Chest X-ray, PA view. Patient: 34 years old, sex F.
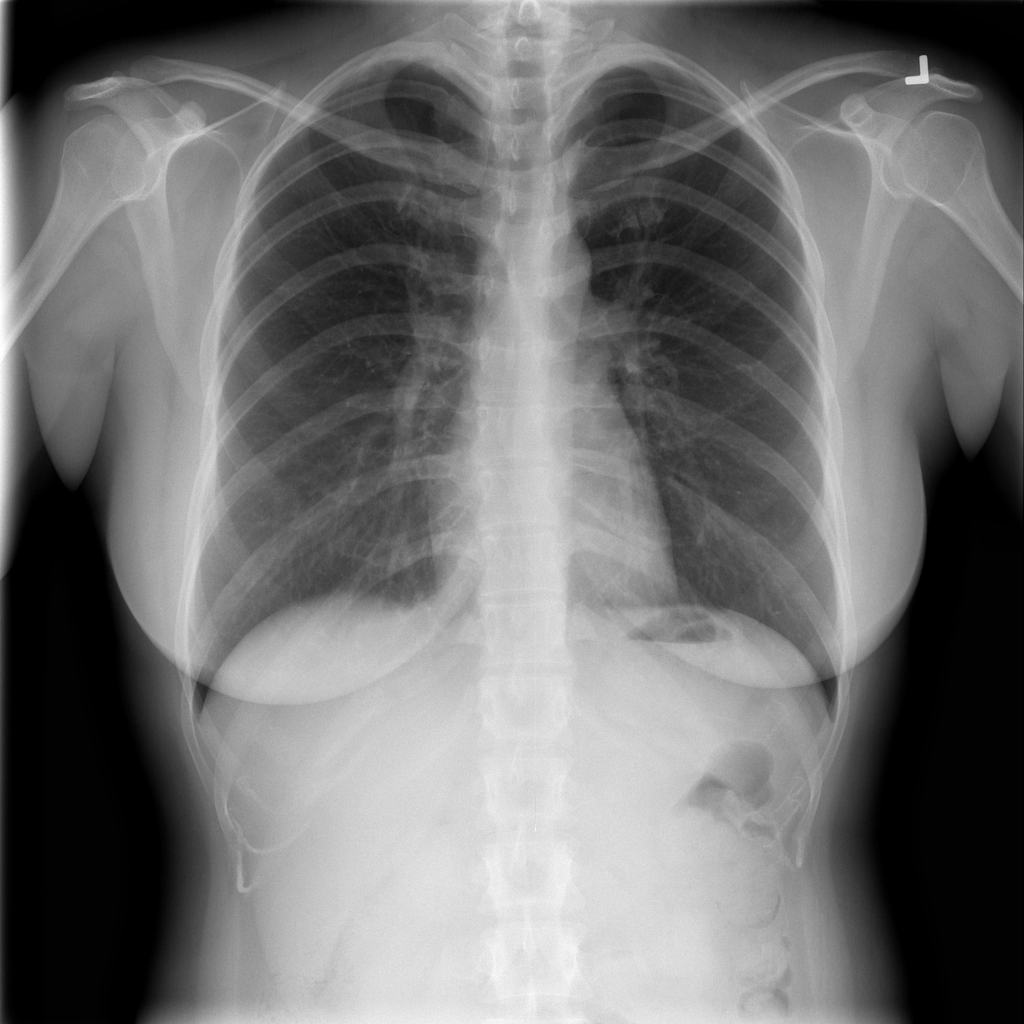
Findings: No Finding